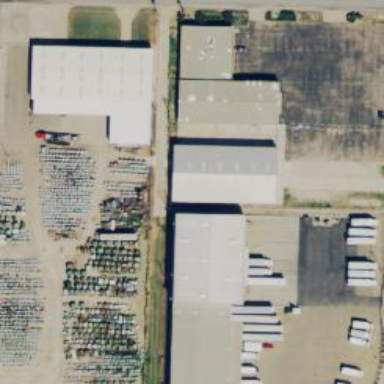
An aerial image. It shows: Alley classified as service road.